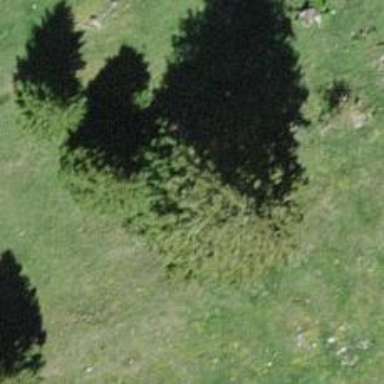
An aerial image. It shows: Needle-leaved tree in nature.